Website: walmart
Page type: address-validator
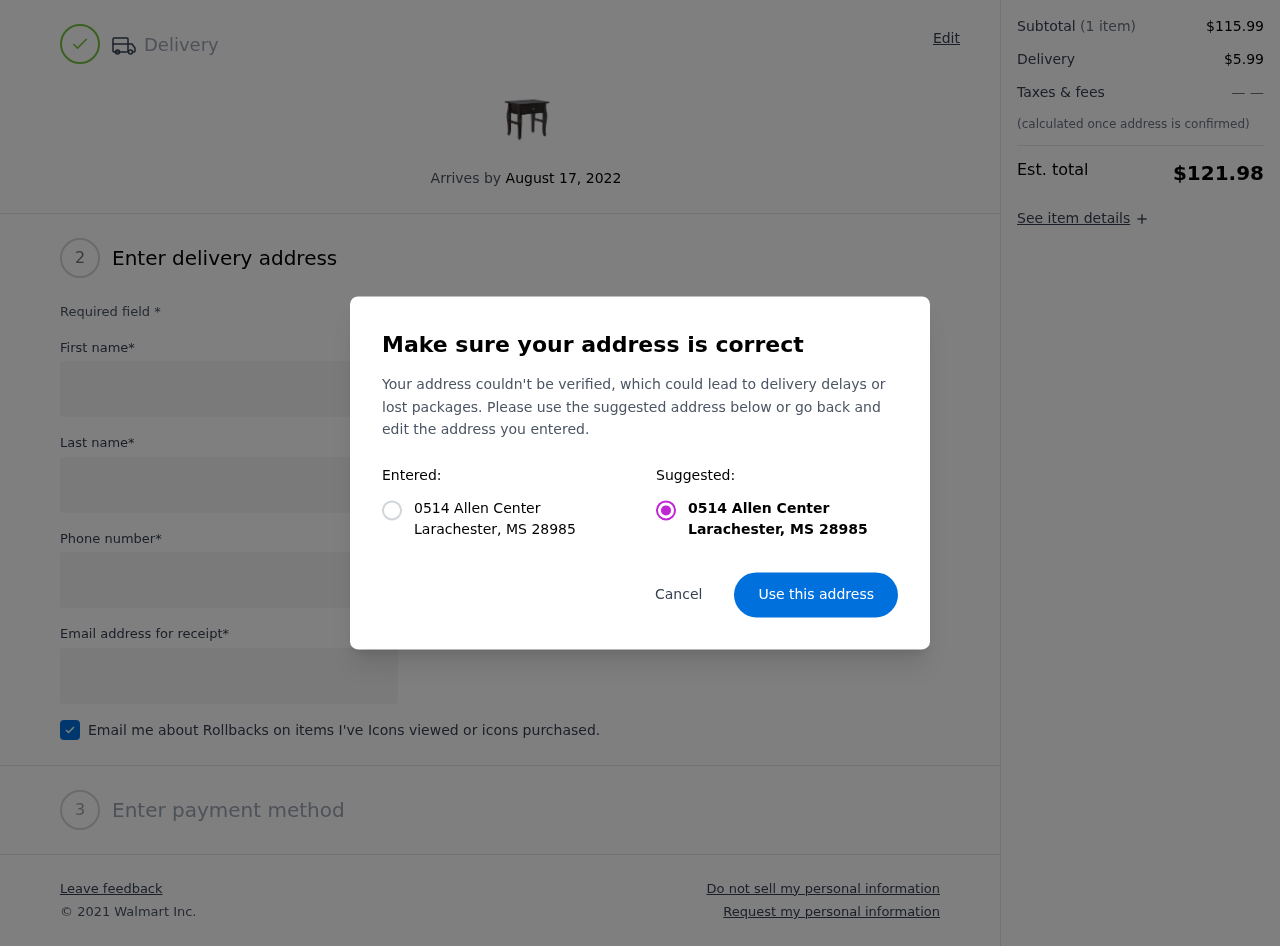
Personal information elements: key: PII_CITY
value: Larachester
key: PII_POSTCODE
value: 28985
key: PII_STATE_ABBR
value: MS
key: PII_STREET
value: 0514 Allen Center
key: PII_FIRSTNAME
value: Ryan
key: PII_LASTNAME
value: Townsend
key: PII_PHONE
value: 5729166149
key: PII_EMAIL
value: ryan.townsend@hotmail.com
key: PII_POSTCODE_FULL
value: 28985
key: PII_POSTCODE_NUMERIC
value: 28985
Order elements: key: ORDER_DELIVERY_DATE
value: August 17, 2022
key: ORDER_SUBTOTAL
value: $115.99
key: ORDER_SHIPPING_COST
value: $5.99
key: ORDER_TOTAL
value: $121.98